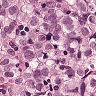
Metastatic tissue present: yes